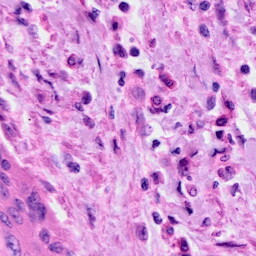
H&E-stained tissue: Cervix